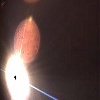
Label: sunburn